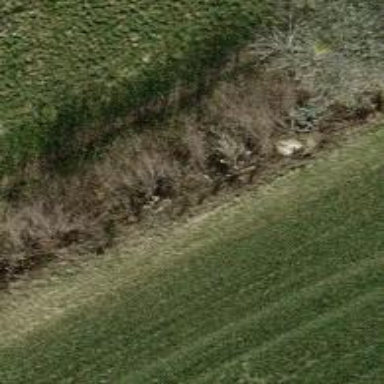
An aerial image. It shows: Hedge barrier.